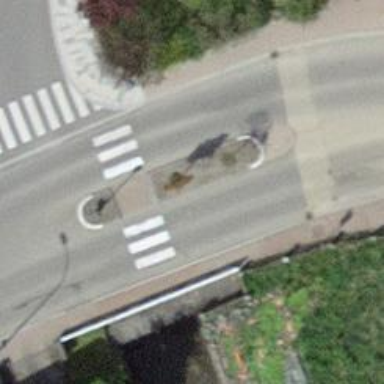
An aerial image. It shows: Uncontrolled zebra crossing on the road.